Interaction volume radius: 10 \u00c5
Interaction volume height: 30 \u00c5
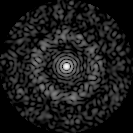
Disorder parameter: 0.8455